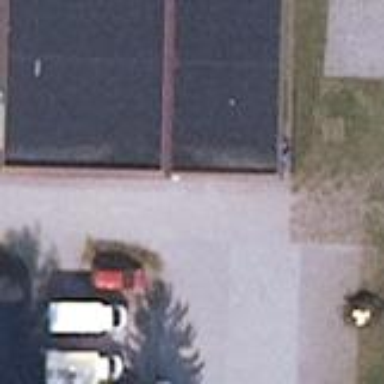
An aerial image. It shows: Fire station building.